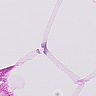
Metastatic tissue present: no